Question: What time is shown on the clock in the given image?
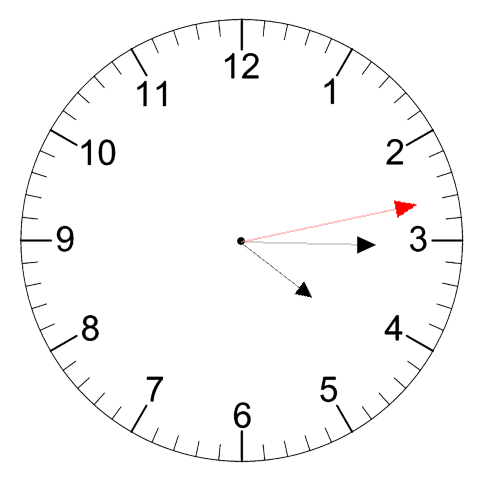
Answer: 04:15:13